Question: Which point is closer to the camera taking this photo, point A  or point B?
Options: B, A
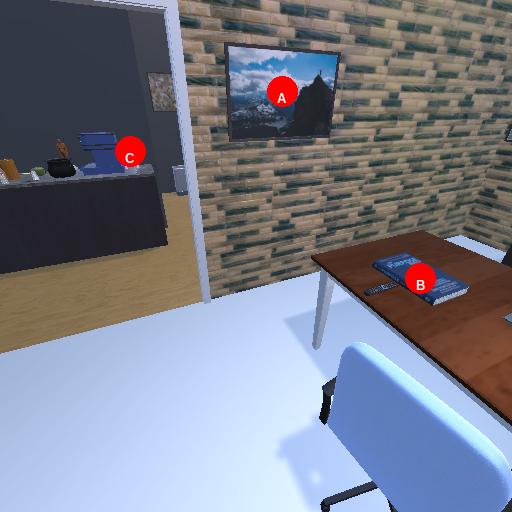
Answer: B